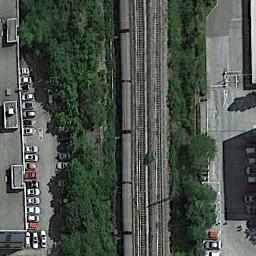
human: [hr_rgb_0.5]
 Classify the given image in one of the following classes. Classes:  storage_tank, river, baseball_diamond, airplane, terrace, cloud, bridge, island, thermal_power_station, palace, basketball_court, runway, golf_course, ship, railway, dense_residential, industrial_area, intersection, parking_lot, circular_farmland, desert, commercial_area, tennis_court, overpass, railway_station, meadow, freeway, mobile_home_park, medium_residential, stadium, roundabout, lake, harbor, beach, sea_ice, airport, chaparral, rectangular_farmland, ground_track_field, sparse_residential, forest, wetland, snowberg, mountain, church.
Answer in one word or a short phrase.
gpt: railway